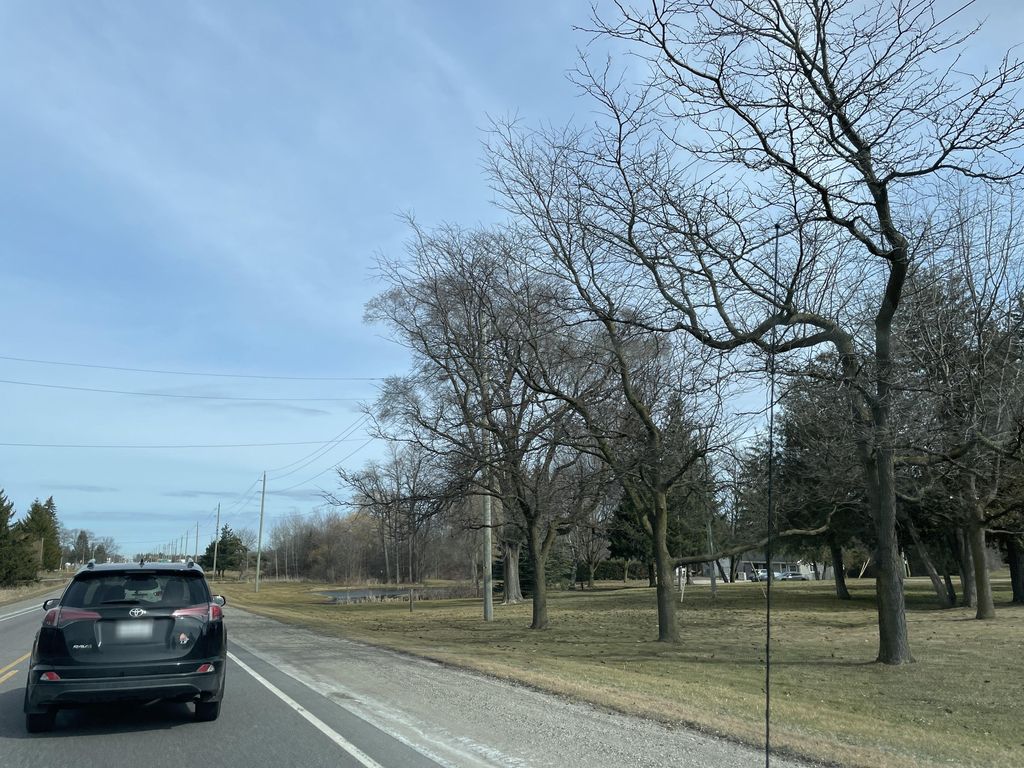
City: kitchener-waterloo